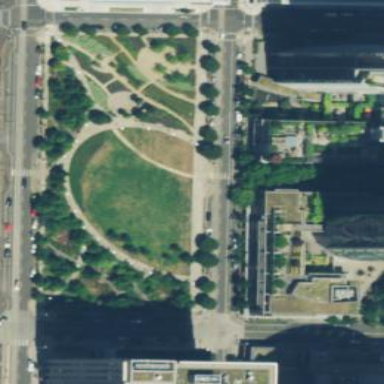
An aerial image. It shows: Park.